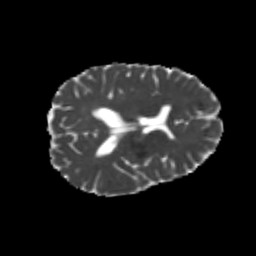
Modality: MD
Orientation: axial
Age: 22
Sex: female
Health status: healthy
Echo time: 0.074 s